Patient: sex F, age 62
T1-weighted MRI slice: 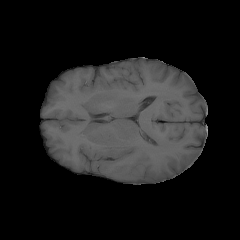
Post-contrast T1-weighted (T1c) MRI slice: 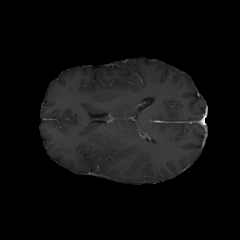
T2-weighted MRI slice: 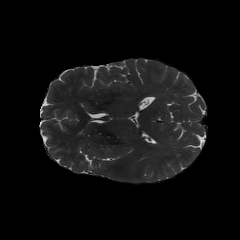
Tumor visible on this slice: no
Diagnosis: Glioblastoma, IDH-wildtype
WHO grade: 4